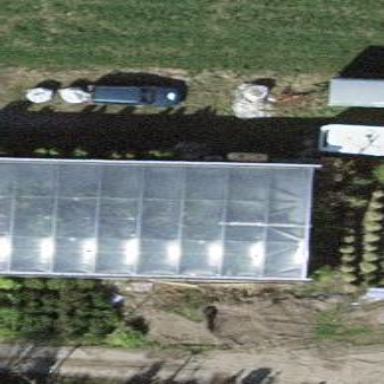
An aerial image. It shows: Greenhouse.